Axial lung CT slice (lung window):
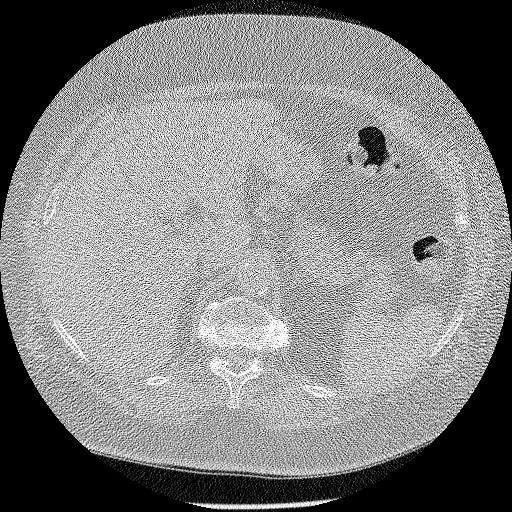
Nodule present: no